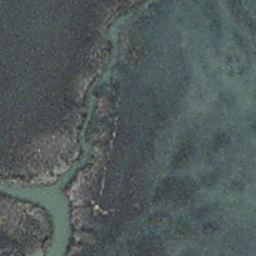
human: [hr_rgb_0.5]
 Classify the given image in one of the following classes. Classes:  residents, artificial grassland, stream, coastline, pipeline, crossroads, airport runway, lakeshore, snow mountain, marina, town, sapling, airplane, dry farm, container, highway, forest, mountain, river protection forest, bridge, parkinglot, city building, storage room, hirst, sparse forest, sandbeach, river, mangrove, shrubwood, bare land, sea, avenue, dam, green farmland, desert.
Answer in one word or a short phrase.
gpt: stream